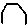
Label: hexagon